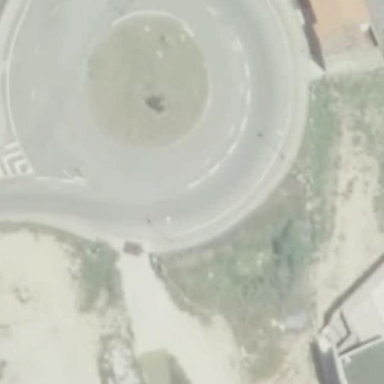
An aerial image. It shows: Roundabout on residential road with asphalt surface.